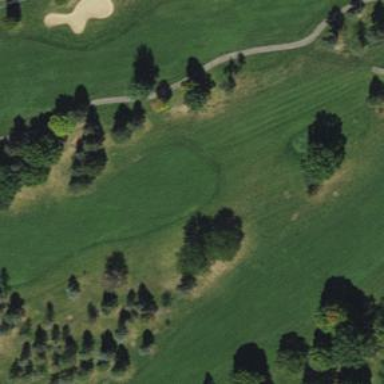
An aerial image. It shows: Well-maintained golf fairway within grassy area designated for the sport of golf.